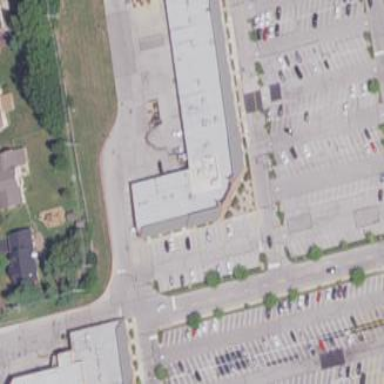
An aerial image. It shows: Retail building.